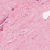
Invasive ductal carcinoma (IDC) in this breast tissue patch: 0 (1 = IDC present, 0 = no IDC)